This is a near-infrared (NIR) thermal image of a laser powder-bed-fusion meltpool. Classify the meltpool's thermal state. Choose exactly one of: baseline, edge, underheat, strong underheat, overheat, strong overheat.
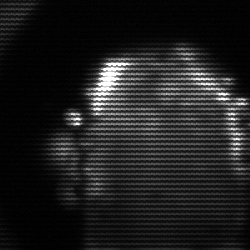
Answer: baseline